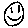
Label: smiley face